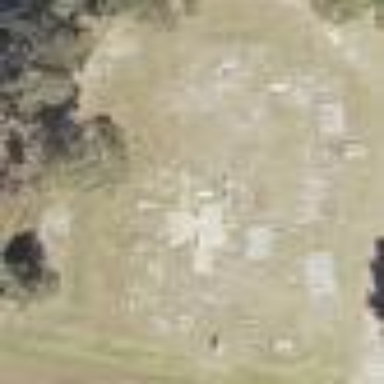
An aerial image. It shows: Cemetery.